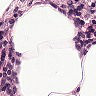
Metastatic tissue present: no